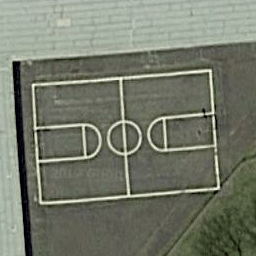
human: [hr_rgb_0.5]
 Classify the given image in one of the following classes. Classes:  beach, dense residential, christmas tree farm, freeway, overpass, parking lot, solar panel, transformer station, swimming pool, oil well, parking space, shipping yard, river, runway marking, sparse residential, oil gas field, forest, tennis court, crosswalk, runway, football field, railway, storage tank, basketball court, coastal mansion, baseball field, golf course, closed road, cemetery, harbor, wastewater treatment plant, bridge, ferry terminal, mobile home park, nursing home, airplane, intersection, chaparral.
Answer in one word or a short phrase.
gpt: basketball court